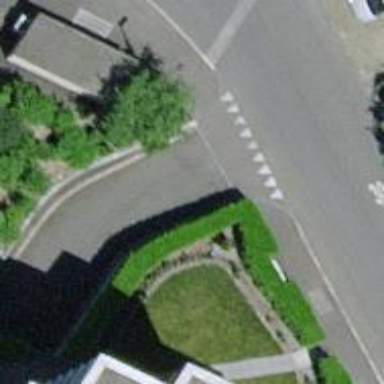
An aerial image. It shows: Sidewalk.